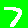
Digit: 7